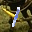
Label: 1